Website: walmart
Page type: address-validator
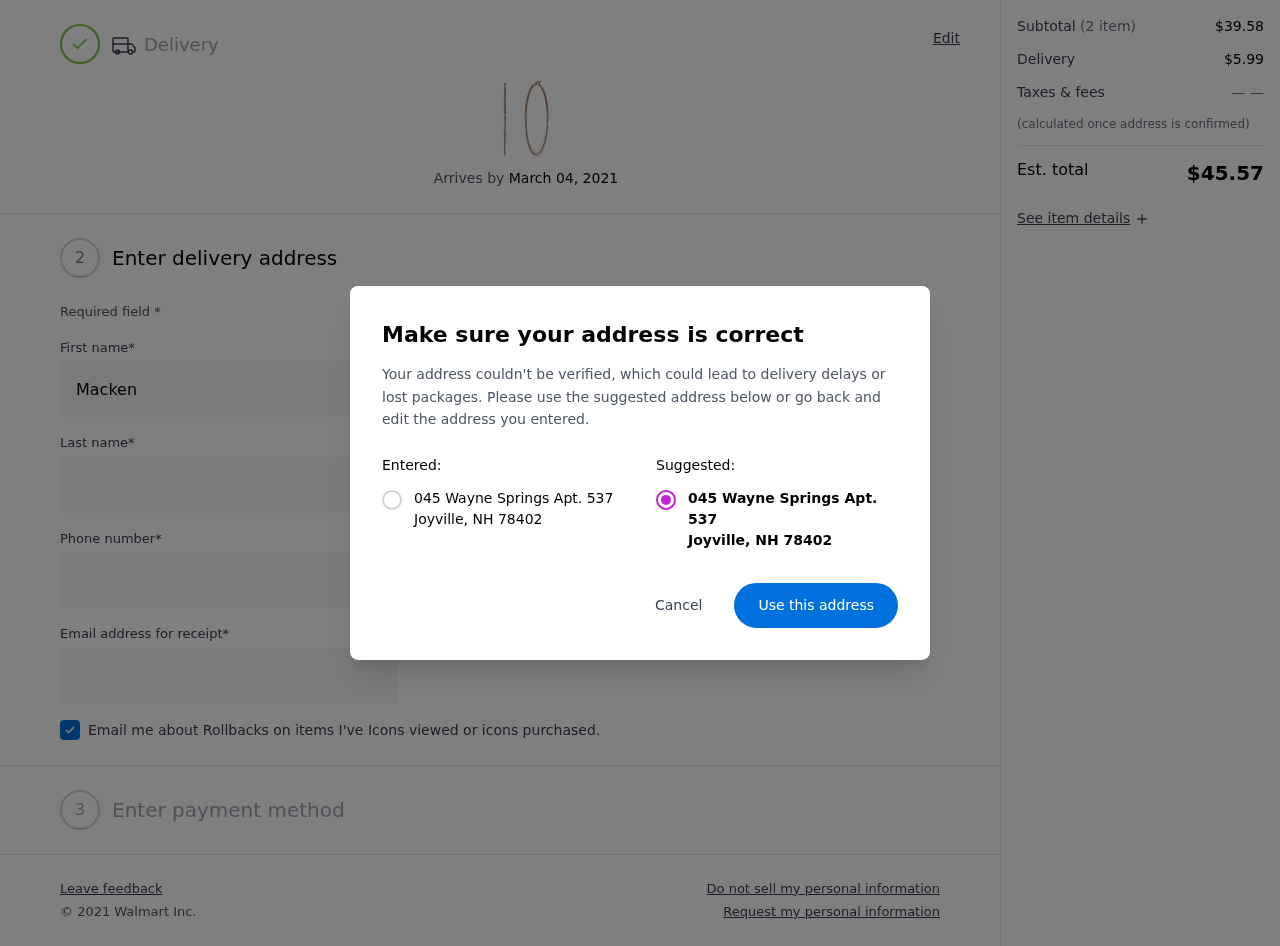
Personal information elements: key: PII_CITY
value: Joyville
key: PII_POSTCODE
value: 78402
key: PII_STATE_ABBR
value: NH
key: PII_STREET
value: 045 Wayne Springs Apt. 537
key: PII_FIRSTNAME
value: Mackenzie
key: PII_LASTNAME
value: Jackson
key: PII_STREET2
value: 7132 Laura Valley
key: PII_PHONE
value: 3758160213
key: PII_EMAIL
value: mackenziejackson@gmail.com
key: PII_POSTCODE_FULL
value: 78402
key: PII_POSTCODE_NUMERIC
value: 78402
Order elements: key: ORDER_DELIVERY_DATE
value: March 04, 2021
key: ORDER_SUBTOTAL
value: $39.58
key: ORDER_SHIPPING_COST
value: $5.99
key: ORDER_TOTAL
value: $45.57